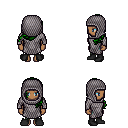
a pixel art fantasy rpg character, female body template, human, dark skin, chain mail, teal pants, green left-swept hairstyle, chain hood, black shoes, four views (front, back, left, right), 2x2 character sprite sheet, small pixel art, hard edges, no anti-aliasing